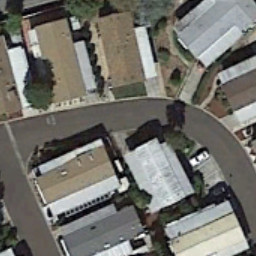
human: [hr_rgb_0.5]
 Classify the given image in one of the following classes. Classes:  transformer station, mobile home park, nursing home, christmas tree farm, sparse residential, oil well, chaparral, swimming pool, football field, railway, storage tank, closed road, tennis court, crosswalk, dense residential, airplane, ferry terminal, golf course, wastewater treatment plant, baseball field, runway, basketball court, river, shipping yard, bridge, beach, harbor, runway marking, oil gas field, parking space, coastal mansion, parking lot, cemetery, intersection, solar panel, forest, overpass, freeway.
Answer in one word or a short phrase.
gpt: mobile home park